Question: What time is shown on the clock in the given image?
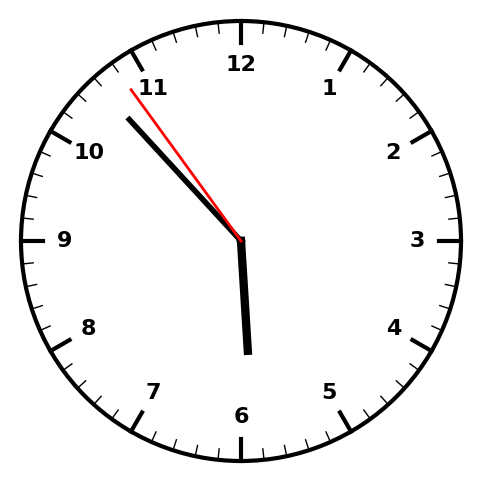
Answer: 05:52:54